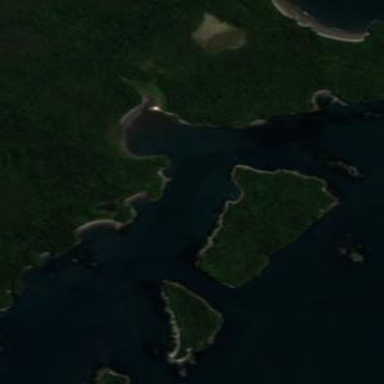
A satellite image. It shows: Islet located along the natural coastline.